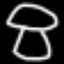
Label: mushroom